Interaction volume radius: 5 \u00c5
Interaction volume height: 20 \u00c5
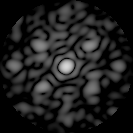
Disorder parameter: 0.6219